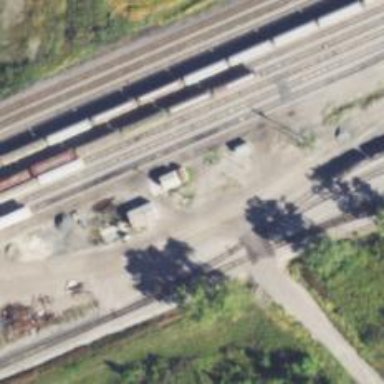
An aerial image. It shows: Railway yard area.